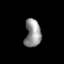
Tissue: lung
Cell type: Endothelial cells
Senescence score: 0.2209
Nuclear area (px): 439
Mean DAPI intensity: 145.667